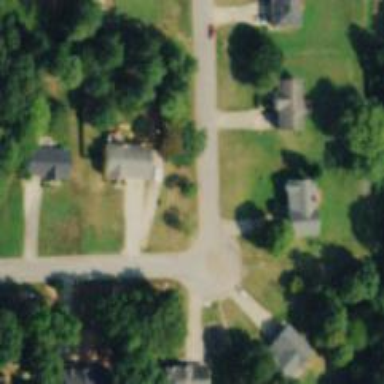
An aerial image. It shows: Residential road.